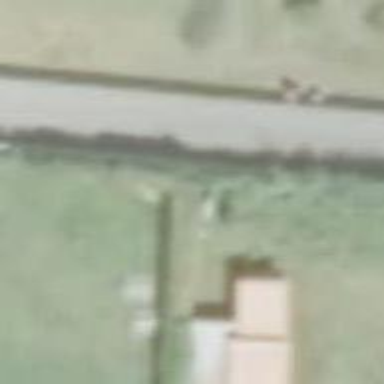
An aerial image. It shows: Fence.